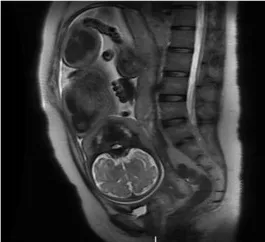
Pedigree and fetal ultrasound scan and MRI findings. (C,D) The fetal brain MRI showed white matter abnormalities with frontal prominence, thinner white matter.
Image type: radiology (mri)